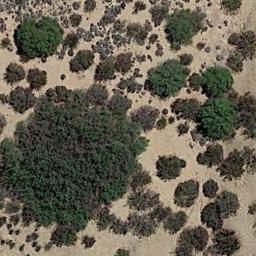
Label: chaparral